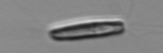
Label: Chrysochromulina